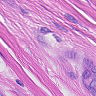
Metastatic tissue present: yes